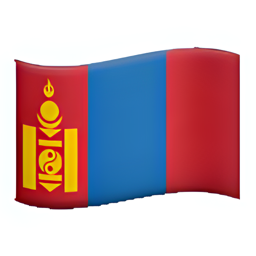
Name: flag for mongolia
Emoji: 🇲🇳
Group: Flags
Sub-group: country-flag